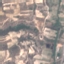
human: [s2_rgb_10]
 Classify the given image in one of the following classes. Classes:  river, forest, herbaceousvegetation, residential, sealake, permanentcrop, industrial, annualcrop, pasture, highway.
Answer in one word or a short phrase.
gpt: PermanentCrop